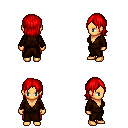
a pixel art fantasy rpg character, female body template, human, tanned skin, brown robe, red pants, red long bangs hairstyle, four views (front, back, left, right), 2x2 character sprite sheet, small pixel art, hard edges, no anti-aliasing